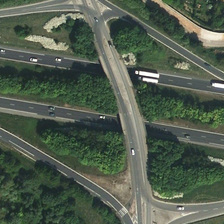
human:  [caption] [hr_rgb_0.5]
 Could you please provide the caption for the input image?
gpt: many green plants are near a viaduct with some cars running .

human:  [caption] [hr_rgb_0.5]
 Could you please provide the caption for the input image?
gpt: many green plants are near a viaduct with some cars running .

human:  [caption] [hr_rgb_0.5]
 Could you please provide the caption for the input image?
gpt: many green plants are near a viaduct with some cars running .

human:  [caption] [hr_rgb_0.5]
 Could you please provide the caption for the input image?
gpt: many green plants are near a viaduct with some cars running .

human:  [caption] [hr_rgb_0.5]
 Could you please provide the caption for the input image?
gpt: many green plants are near a viaduct with some cars running .